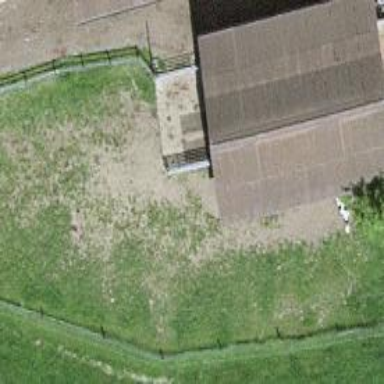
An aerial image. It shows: Rural barn.